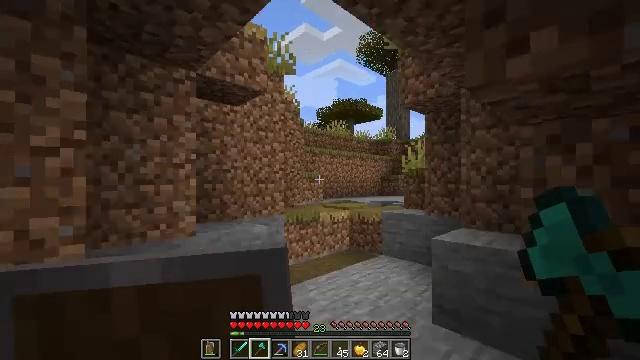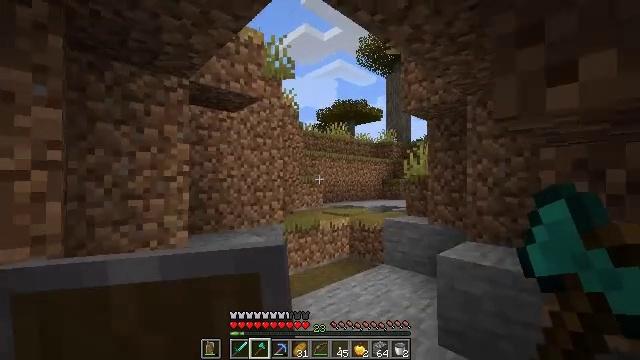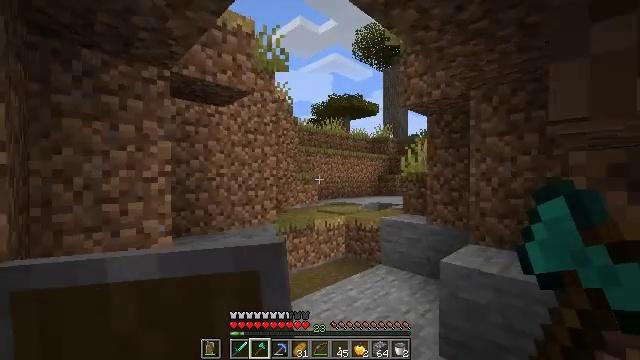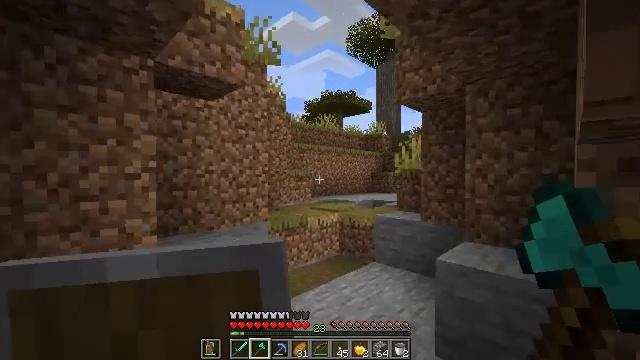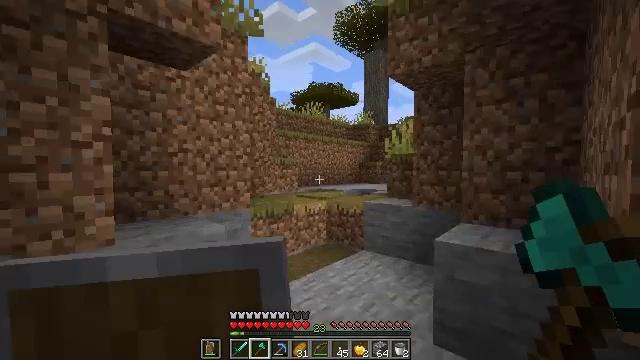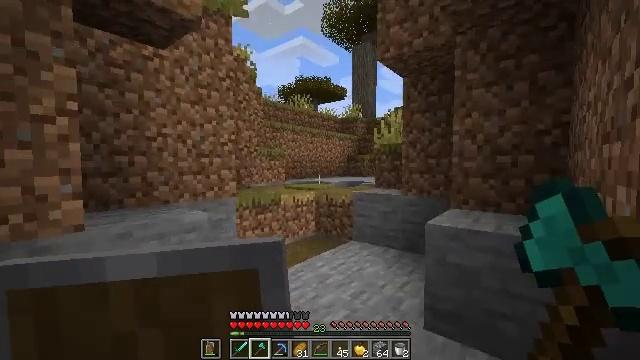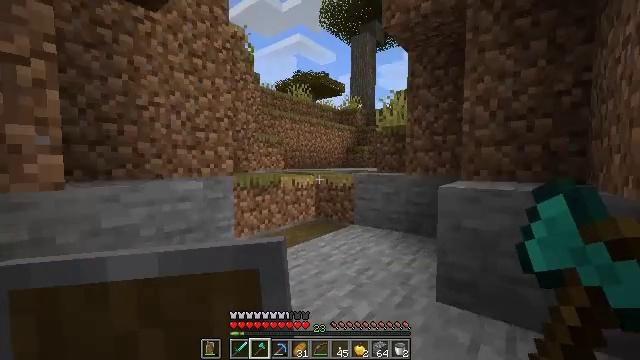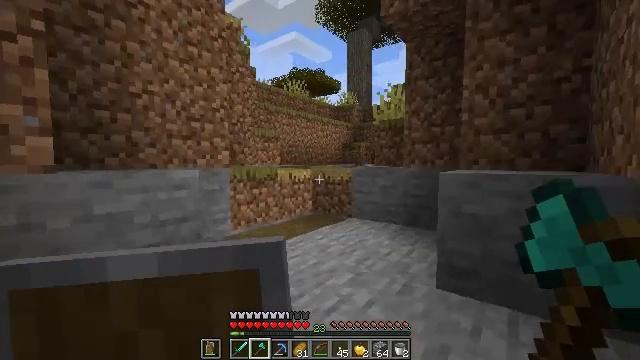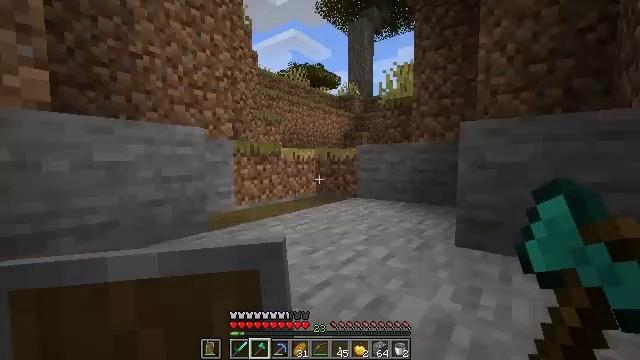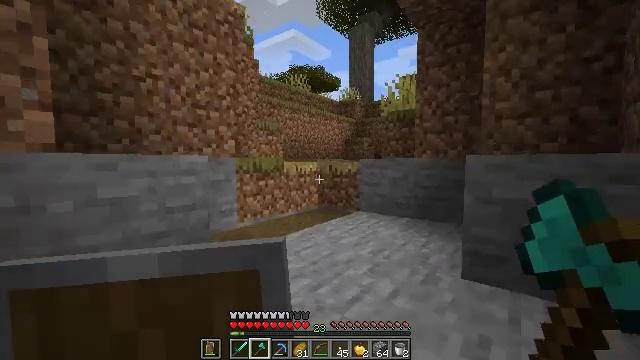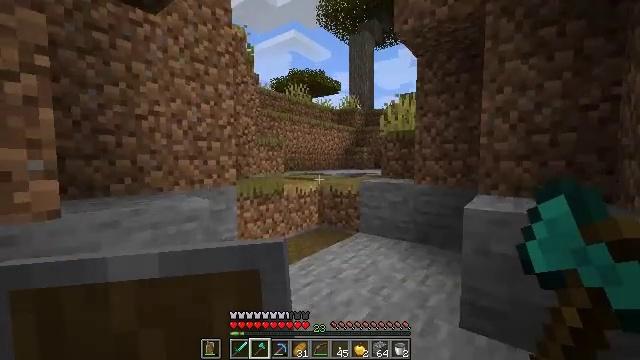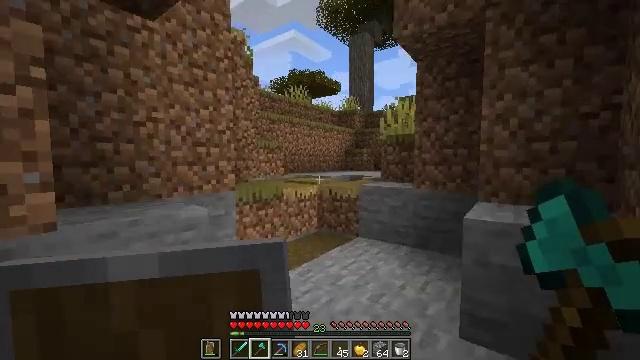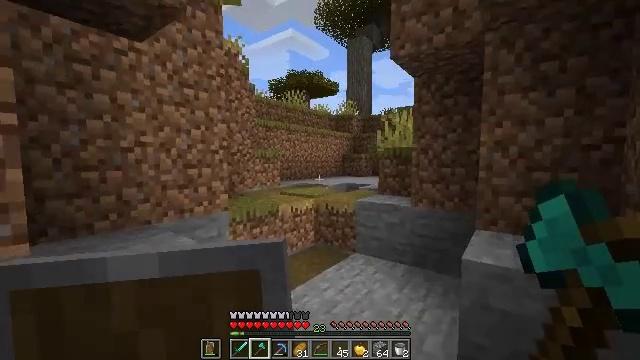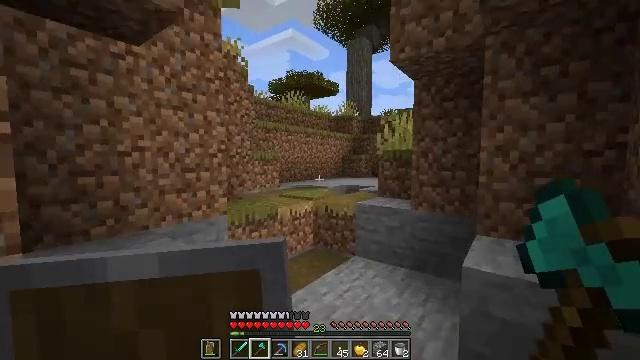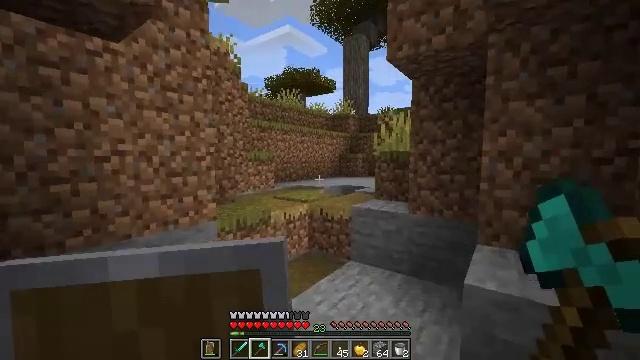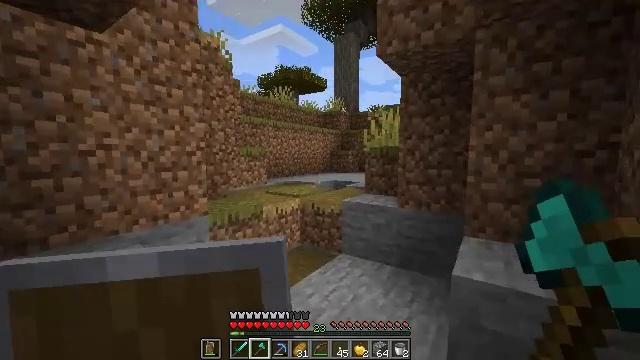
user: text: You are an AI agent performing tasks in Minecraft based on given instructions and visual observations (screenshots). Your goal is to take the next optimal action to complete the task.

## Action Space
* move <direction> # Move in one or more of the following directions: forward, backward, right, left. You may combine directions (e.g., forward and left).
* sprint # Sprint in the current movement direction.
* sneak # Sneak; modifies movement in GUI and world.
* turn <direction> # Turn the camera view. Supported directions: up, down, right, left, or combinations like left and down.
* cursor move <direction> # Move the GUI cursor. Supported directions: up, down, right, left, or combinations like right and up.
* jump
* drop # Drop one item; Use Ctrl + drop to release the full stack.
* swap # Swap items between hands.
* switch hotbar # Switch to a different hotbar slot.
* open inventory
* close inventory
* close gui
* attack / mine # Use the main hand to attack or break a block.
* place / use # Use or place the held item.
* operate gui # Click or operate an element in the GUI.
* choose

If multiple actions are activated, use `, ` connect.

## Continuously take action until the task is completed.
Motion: motion action
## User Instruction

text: Fight a skeleton.
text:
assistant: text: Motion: move forward, jump
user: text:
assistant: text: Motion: move forward, turn right and down, jump
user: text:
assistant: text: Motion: move forward, turn right
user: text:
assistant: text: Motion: move forward, turn right and down
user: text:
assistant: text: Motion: move forward, turn right
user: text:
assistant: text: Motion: move forward
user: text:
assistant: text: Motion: move forward, jump
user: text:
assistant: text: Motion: move forward, jump
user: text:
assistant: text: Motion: move forward, jump
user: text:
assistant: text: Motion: move forward, jump
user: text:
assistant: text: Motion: move forward, jump
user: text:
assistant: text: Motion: move forward
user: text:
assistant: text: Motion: move forward
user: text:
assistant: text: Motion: move forward, sprint
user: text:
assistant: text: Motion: move forward, sprint, turn right
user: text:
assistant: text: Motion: move forward, sprint, turn right and down
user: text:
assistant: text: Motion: move forward, sprint, turn right
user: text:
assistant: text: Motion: move forward
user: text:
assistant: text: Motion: move forward
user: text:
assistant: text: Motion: move forward
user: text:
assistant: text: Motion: move forward
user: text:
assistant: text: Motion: move forward
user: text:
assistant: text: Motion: move forward, turn down
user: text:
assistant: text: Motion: move forward, turn down
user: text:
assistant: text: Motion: move forward, turn down
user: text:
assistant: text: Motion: move forward, turn down, jump
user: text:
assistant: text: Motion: move forward, turn down, jump
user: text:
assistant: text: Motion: move forward, turn left and down, jump
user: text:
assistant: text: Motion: move forward, turn down, jump
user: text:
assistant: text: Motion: move forward, turn down, jump